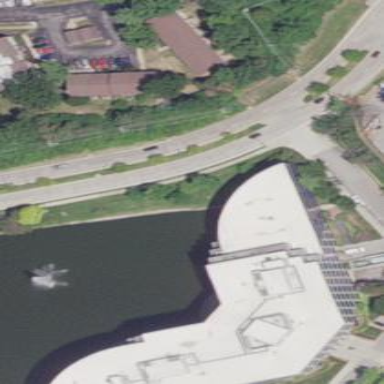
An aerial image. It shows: Office building.